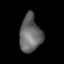
Tissue: lung
Cell type: Fibroblasts
Senescence score: 0.577
Nuclear area (px): 777
Mean DAPI intensity: 103.418